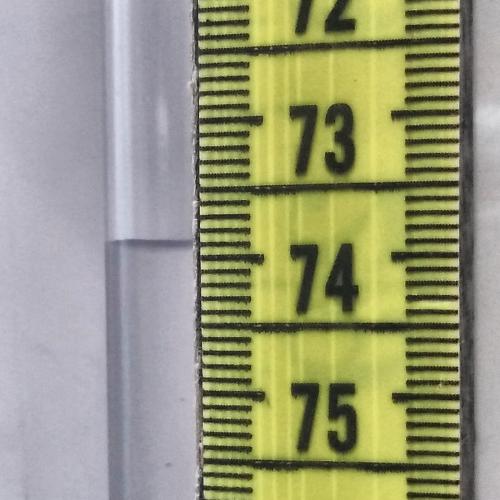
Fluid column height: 73.9 cm